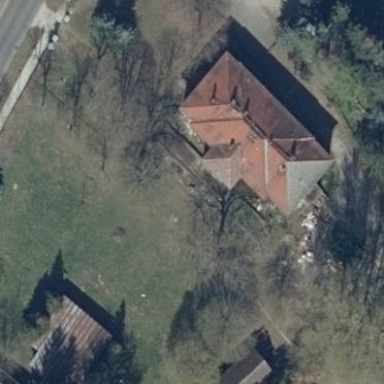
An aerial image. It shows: Historic manor castle house.